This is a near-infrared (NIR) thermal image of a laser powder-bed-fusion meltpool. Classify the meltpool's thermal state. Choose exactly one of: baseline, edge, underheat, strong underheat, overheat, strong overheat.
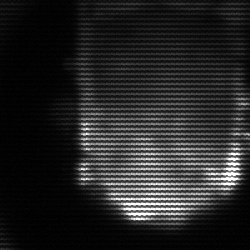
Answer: baseline